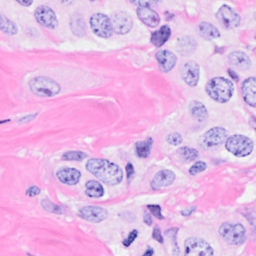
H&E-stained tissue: Breast